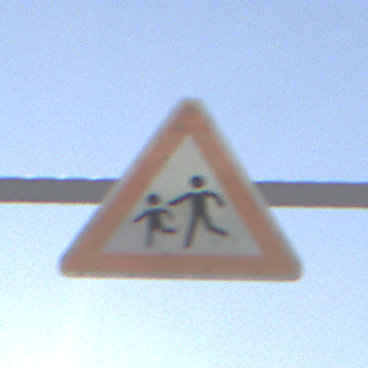
Verkehrszeichen: KinderRechts
Umgebung: Outdoor, Nature
Tageszeit: MorningAfternoon
Wetter: PartlyCloudy
Licht: Natural
Jahreszeit: NotSpecified
Kontrast: HighContrast